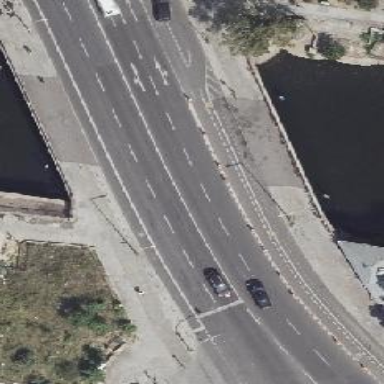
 marked with exclusive lane markings and kerb separation on the right."